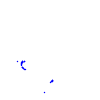
Particle: proton